Question: Since I wrote this syntax as a variable in the spyde IDE/python and the error is
> invalid syntax
this is my code:
'''
from gurobipy import*
try:
m = Model('operating_room')
#Data
b= [1,2,3]
n= [1,2,3,4,5,6,7,8,9,10]
j= [1,2,3,4,5,6,7,8,9,10,11,12,13]
t=[1,2,3,4,5,6,7,8,9,10,11,12,13,14,15,16,17,18,19,20]
W=0.5
m.update()
#create variables
X[j] =m.addVar(vtype=GRB.BINARY, name="X[j]")
Y[n] =m.addVar(vtype=GRB.BINARY, name="Y[n]")
x[b,j,t] = m.addVar(vtype=GRB.BINARY,name="x[b,j,t]")
y[n,b] = m.addVar(vtype=GRB.BINARY,name="y[n,b]")
m.update()
#set objective
m.setObjective(quicksum(X[j] for j in J )+ W*(quicksum(Y[n] for n in
N)),GRB.MINIMIZE) #eqution 1
**for b in range(1,b):
#create constraints
m.addConstr(quicksum(x[b,j,t]=1 for j in J for t in range(rb:(d[b]-
p[b]+1))),name="block_allocation") #eqution 2**
'''
i need to know what's the problem in
'''
m.addConstr(quicksum(x[b,j,t]=1 for j in J for t in range(rb:(d[b]-
^
p[b]+1))),name="block_allocation") #eqution 2
'''

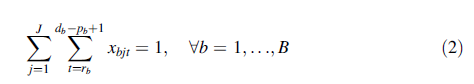
Answer: 'x[b,j,t]=1' is a statement, not an expression. generator expressions cannot include statements.
If you really want to use a list comprehension instead of an ordinary 'for' loop (which would probably be much clearer), you can 'import operator' and use 'operator.setitem(x, (b,j,t), 1)'.